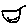
Label: smiley face